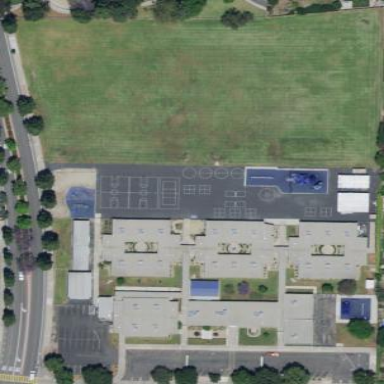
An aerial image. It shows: School.